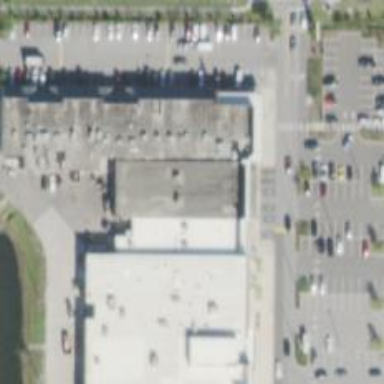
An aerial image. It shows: Swimming pool shop.